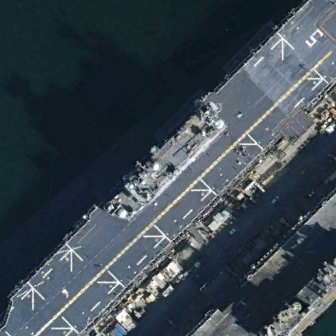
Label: assault